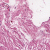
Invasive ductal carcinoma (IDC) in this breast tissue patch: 0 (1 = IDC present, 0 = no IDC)